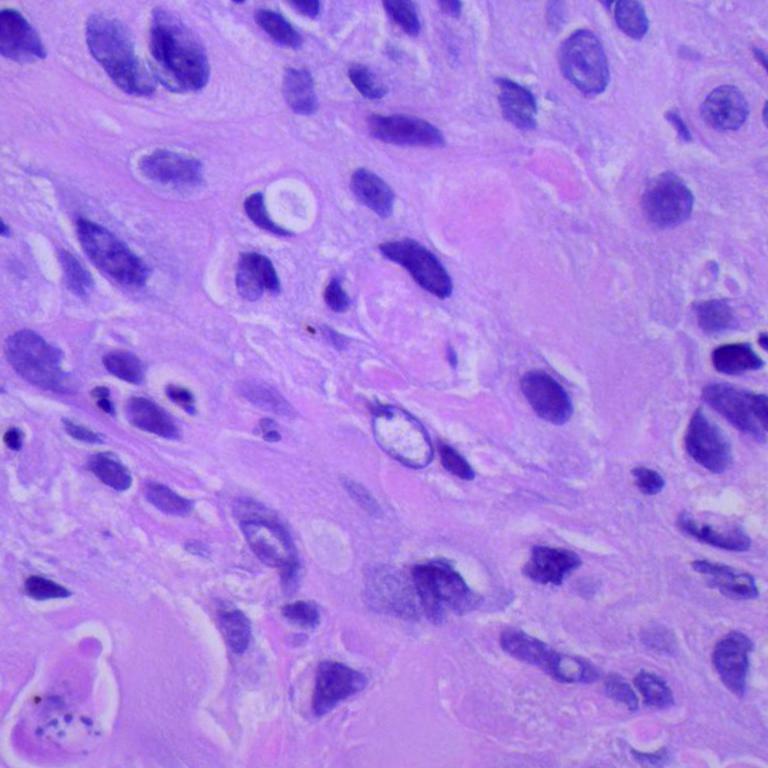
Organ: lung
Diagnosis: squamous carcinomas